Question: I would like to create an order form for my ASP.net page (I included an example image below). However I don't know how to approach this. I'm assuming the best method would be a gridview but it would involve two levels of grouping. Other requirements would be be to accept a quantity and then calculate the total price. Can anyone point me to some good books or websites that explain creating custom grid views like this (or maybe a better method than using gridview, I'm open to whatever).
I consider myself to be an intermediate programmer in asp.net. I understand a lot of the concepts but I'm trying to learn more practical ways of doing things. Thanks for any knowledge you can provide!

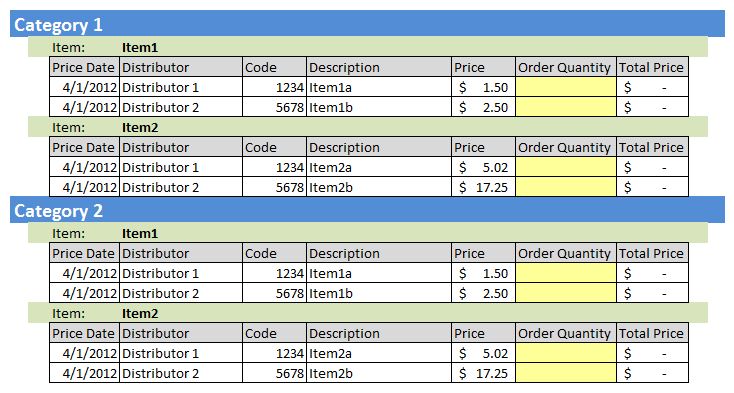
Answer: Use a ListView, for two reasons:
1. It will produce clean markup
2. Using templates will give you the layout you desire
Here's an example of the type of layout you are after and how to achieve it:
<URL>